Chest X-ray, PA view. Patient: 46 years old, sex M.
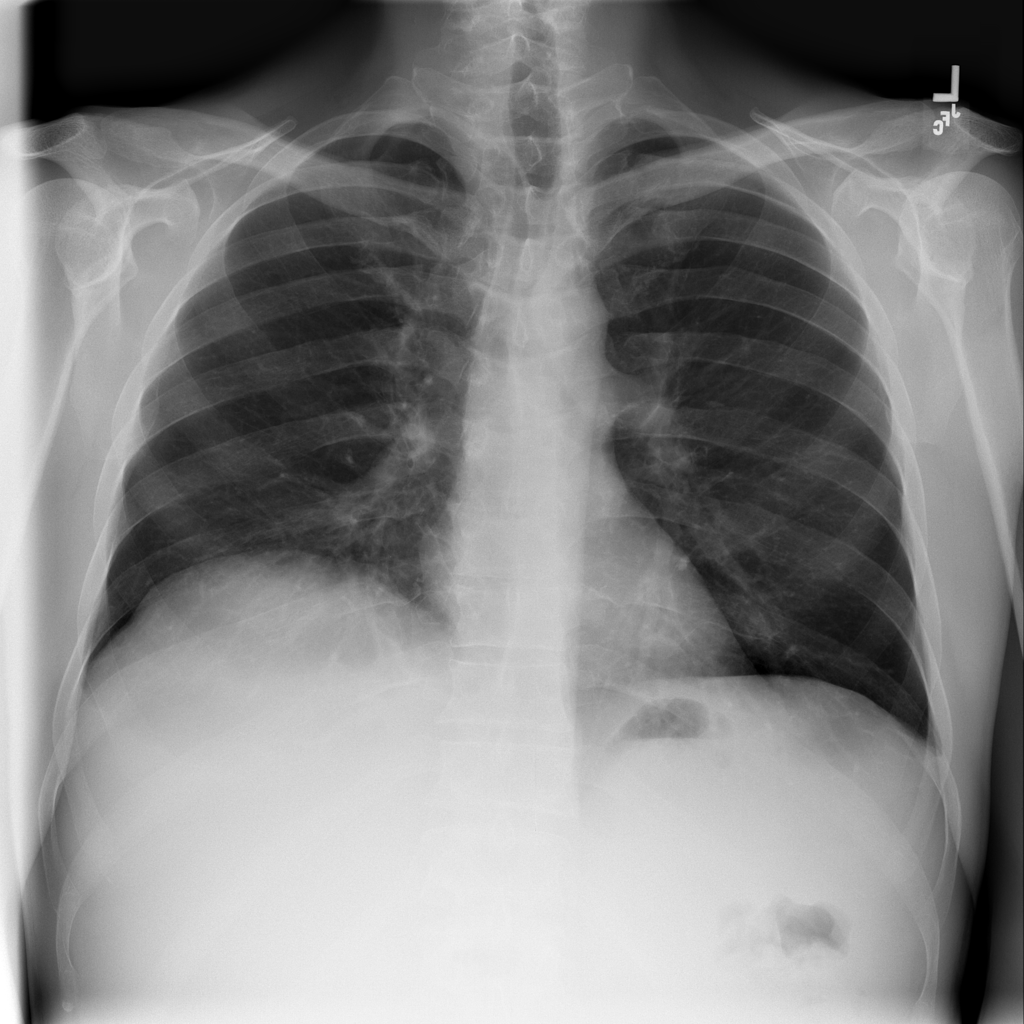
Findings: No Finding